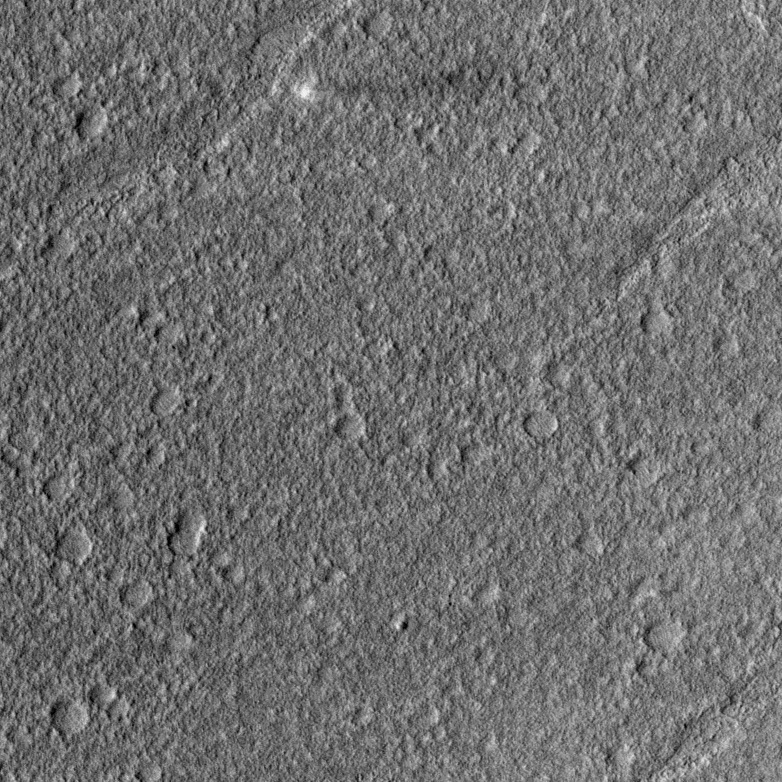
Label: dustdevil